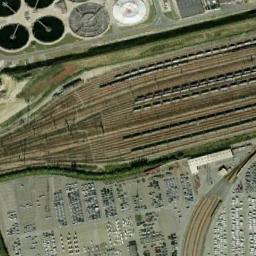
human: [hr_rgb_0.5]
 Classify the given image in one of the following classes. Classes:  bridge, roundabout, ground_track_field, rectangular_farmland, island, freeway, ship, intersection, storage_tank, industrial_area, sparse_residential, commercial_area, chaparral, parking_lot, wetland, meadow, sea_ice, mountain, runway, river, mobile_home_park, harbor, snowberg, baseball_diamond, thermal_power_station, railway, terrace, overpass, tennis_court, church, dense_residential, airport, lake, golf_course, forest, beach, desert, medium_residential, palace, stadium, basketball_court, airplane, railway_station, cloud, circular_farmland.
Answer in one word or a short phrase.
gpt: railway_station